Question: I'm writing a Ruby C Extension against Ruby libs that where compiled with Visual Studio 2010. (I cannot change this, or recompile the Ruby core I'm building against, because it's embedded in a third party application.)
My project started out in Visual Studio 2010, but I later started using Visual Studio 2013 without upgrading the project - so it's still using the VS2010 toolkit.
In the Ruby include headers that I need to use there is a check:
'''
#if _MSC_VER != 1600
#error MSC version unmatch: _MSC_VER: 1600 is expected.
#endif
'''
Now, I thought since I was using the VS2010 toolkit for my project this check would still pass in VS2013. And this is where I'm confused:
The solution builds and creates the '.so' file which works, there is no warnings or errors in Output, but I just discovered that the Error List displayed a warning. IntelliSense will display '1800' for '_MSC_VER' - yet it compiles.
'''
1 IntelliSense: #error directive: MSC version unmatch: _MSC_VER: 1600 is expected. c:\Users\Thomas\Documents\subd\ThirdParty\include\ruby\win32\i386-mswin32_100\ruby\config.h 4
'''

So what is going on here?
Isn't Visual Studio using the VS2010 compiler when my toolkit is set to 'v100'? (Then I'd expect '_MSC_VER' to be '1600'.)
Is the '#warning' directive not something that blocks the compiler?
Is it IntelliSense that isn't picking up the toolkit version and instead always assume '_MSC_VER' is '1800'?
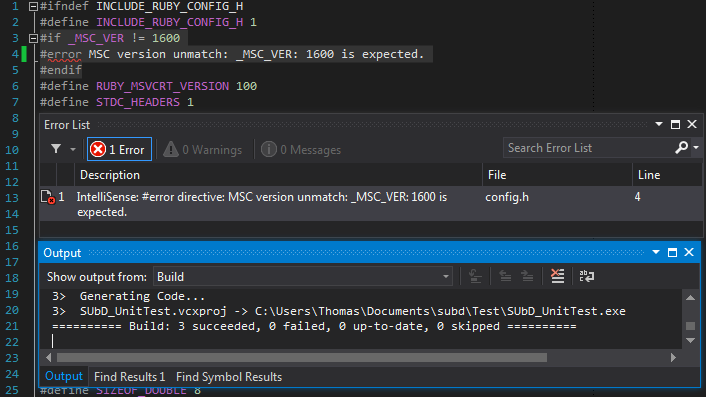
Answer: _MSC_VER is directly tied to a toolkit, not the IDE.
The buggy Intelisense also behaves the same in VS2012 (with Vs2010 toolkit)...